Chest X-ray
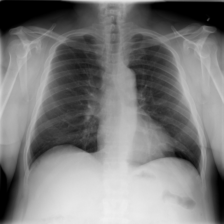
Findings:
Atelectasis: negative
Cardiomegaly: negative
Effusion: negative
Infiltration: negative
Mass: negative
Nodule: negative
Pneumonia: negative
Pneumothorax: negative
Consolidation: negative
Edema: negative
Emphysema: negative
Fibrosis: negative
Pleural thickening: negative
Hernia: negative